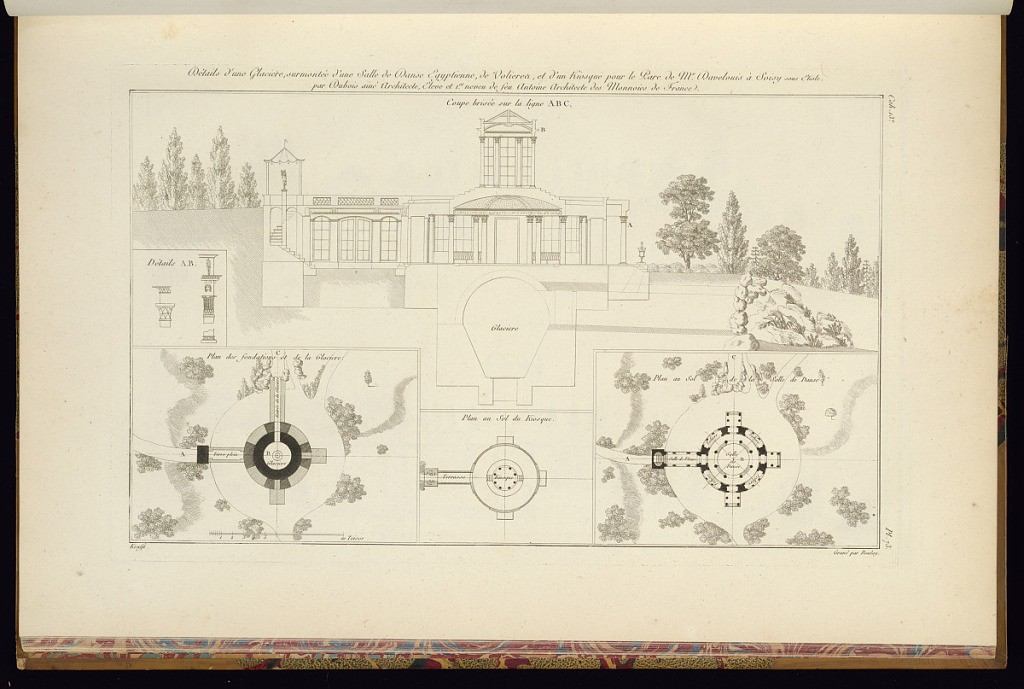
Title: Détails d’une Glaciere, surmontée d’une Salle de Danse Egyptienne, de Volieres, et d’un kiosque pour le Parc de Mr Davelouis à Soisy sous Etiole par Dubois ainé Architecte, Eleve et 1er neveu du Feu Antoine Architecte des Monnoies de France
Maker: Jean-Charles Krafft, French, 1764 - 1833
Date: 1812
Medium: Etching and engraving on paper
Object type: Print
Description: An architectural print with an interior sectional view, three floorplans, and a detail of the columns and capitals for an Egyptian style ballroom built over an icehouse. The plate is titled, numbered, and signed.